Question: I have this code:
'''
// create the NSMutableArray for appointment objects
NSMutableArray *apptArray = [[NSMutableArray alloc]init]; // capacity not limited by the 5
CalendarGenerator *cg = [[CalendarGenerator alloc]init];
[apptArray addObject: [cg generateCalendar:period scheduleArray: scheduleArray]]; // will add good appointment to array
Appointment *aa = [[Appointment alloc]init];
for(int i = 0; i < apptArray.count; i++) {
aa = apptArray[i];
NSLog(@"
startTime: %@
endTime: %@
key: %@", aa.startTime, aa.endTime, aa.clientKey);
}
'''
**UPDATE: ** this is the Appointment.h file:
'''
@interface Appointment : NSObject {
}
@property (nonatomic, strong) NSDate *startTime;
@property (nonatomic, strong) NSDate *endTime;
@property (nonatomic, strong) NSString *clientKey;
@end
'''
The data looks like this:

I'm getting this run-time error while debugging in the simulator:
> '-[__NSArrayM startTime]: unrecognized selector sent to instance
I have spent about 3 hours trying different things, non of which work; and I still don't see what's wrong... I would appreciate it if someone could please help me on this?
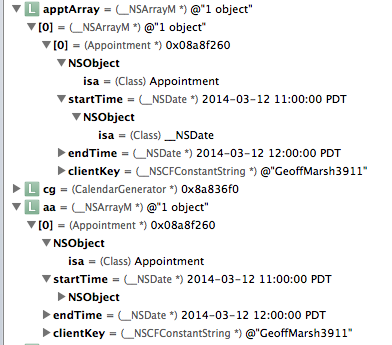
Answer: Seems like generateCalendar:scheduleArray: returns an array, not an appointment. Also it's not good to allocate appointment out of for cycle, use for..in cycle instead. Example:
'''
NSMutableArray *apptArray = [[NSMutableArray alloc] init];
CalendarGenerator *cg = [[CalendarGenerator alloc] init];
[apptArray addObjectsFromArray:[cg generateCalendar:period scheduleArray:scheduleArray]];
for(Appointment *appointment in apptArray)
{
NSLog(@"
startTime: %@
endTime: %@
key: %@", appointment.startTime, appointment.endTime, appointment.clientKey);
}
'''